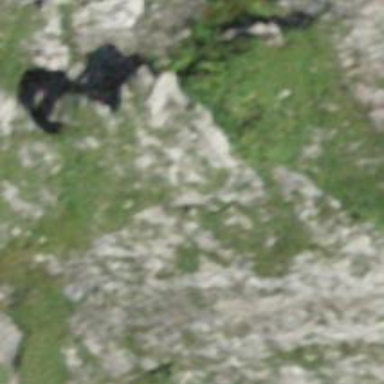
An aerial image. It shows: Cliff in nature.